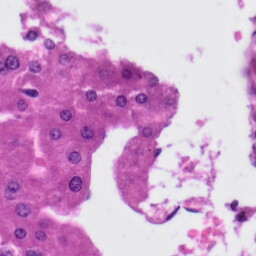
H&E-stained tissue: Liver